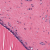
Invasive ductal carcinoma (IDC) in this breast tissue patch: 0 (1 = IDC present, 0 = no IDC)